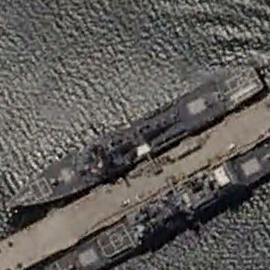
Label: destroyer